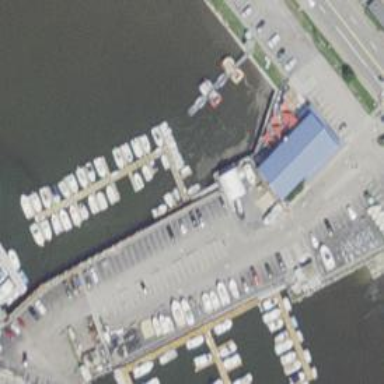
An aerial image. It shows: Marina on leisure land.